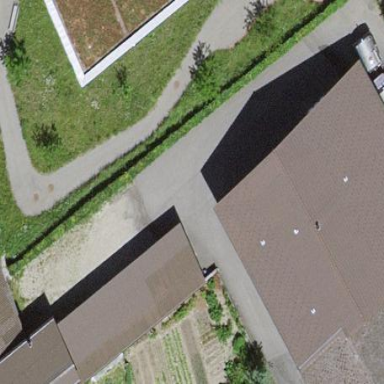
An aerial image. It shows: View of roof of building.